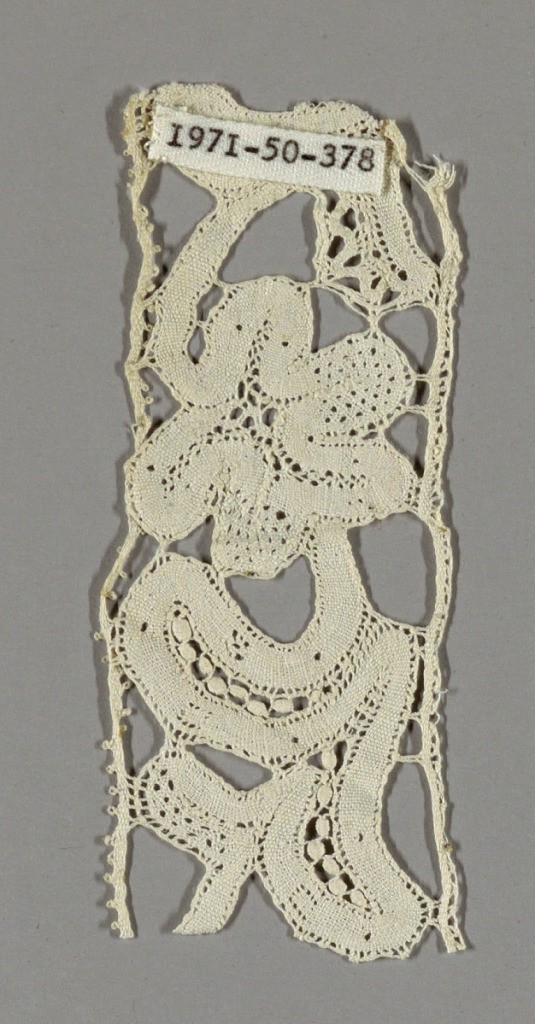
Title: Fragment
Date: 17th century
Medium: linen Technique: bobbin lace, discontinuous tape
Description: Fragment of a floral vine band.